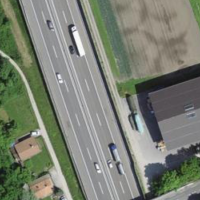
EUNIS habitat code: 57
Species observed at this site:
Buteo buteo
Falco tinnunculus